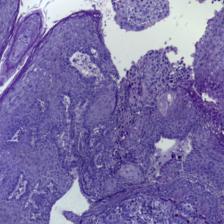
Diagnosis: OSCC